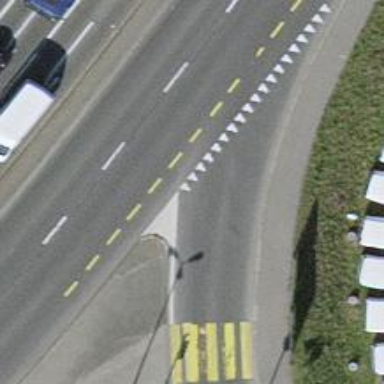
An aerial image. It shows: Road with traffic signals.